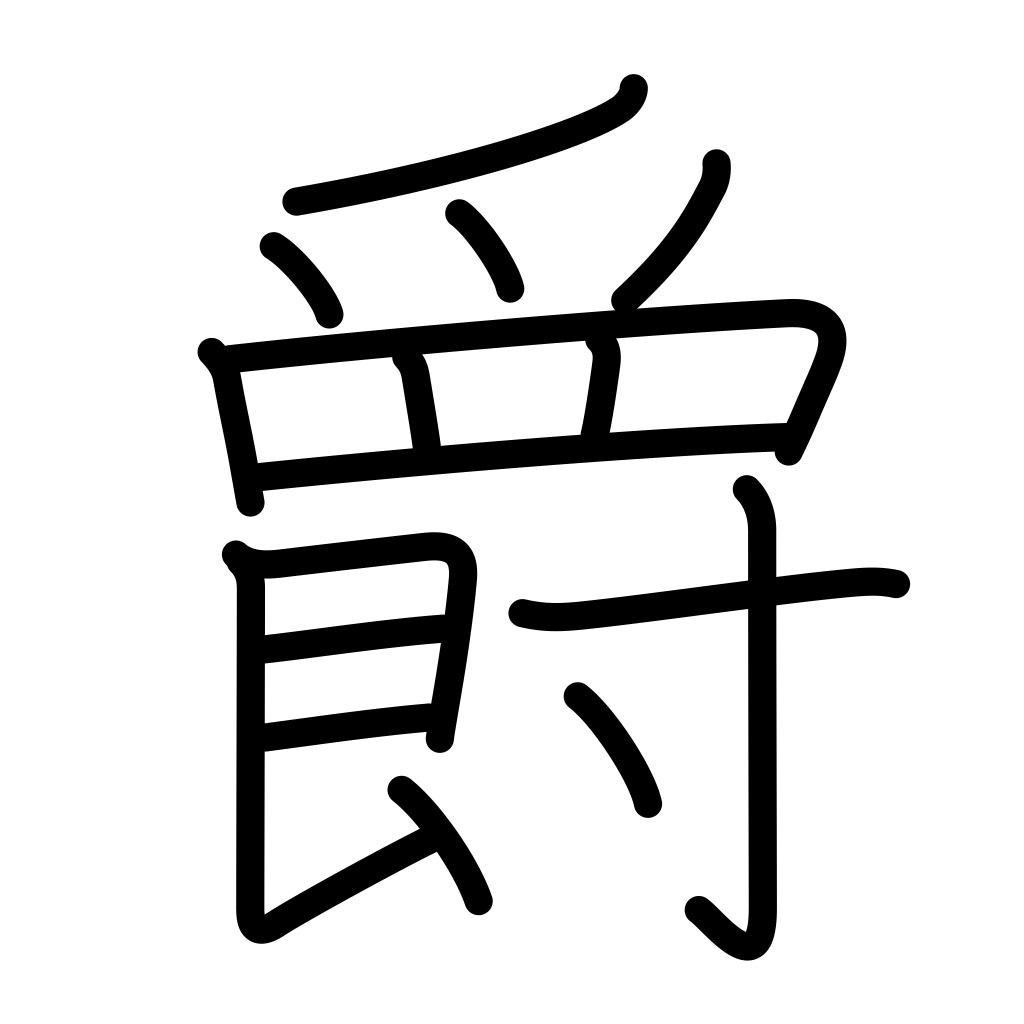
Meaning: baron, peerage, court rank